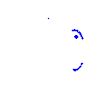
Particle: kaon